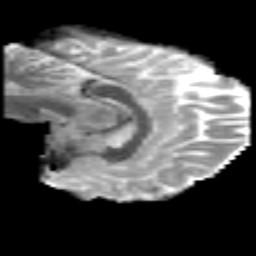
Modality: MD
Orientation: sagittal
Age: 23
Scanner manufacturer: philips
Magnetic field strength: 3 T
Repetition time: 8.6 s
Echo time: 0.127 s